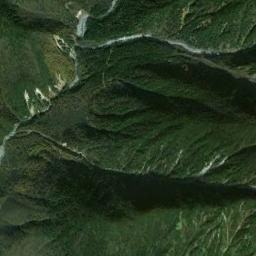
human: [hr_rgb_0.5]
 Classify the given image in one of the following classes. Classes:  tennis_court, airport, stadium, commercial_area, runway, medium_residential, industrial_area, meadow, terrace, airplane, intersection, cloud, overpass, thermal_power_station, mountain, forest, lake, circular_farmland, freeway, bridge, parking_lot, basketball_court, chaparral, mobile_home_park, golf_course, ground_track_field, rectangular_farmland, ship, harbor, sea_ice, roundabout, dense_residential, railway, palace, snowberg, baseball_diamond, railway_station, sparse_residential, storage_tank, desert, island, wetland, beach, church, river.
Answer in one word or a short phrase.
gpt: mountain